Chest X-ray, PA view. Patient: 30 years old, sex M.
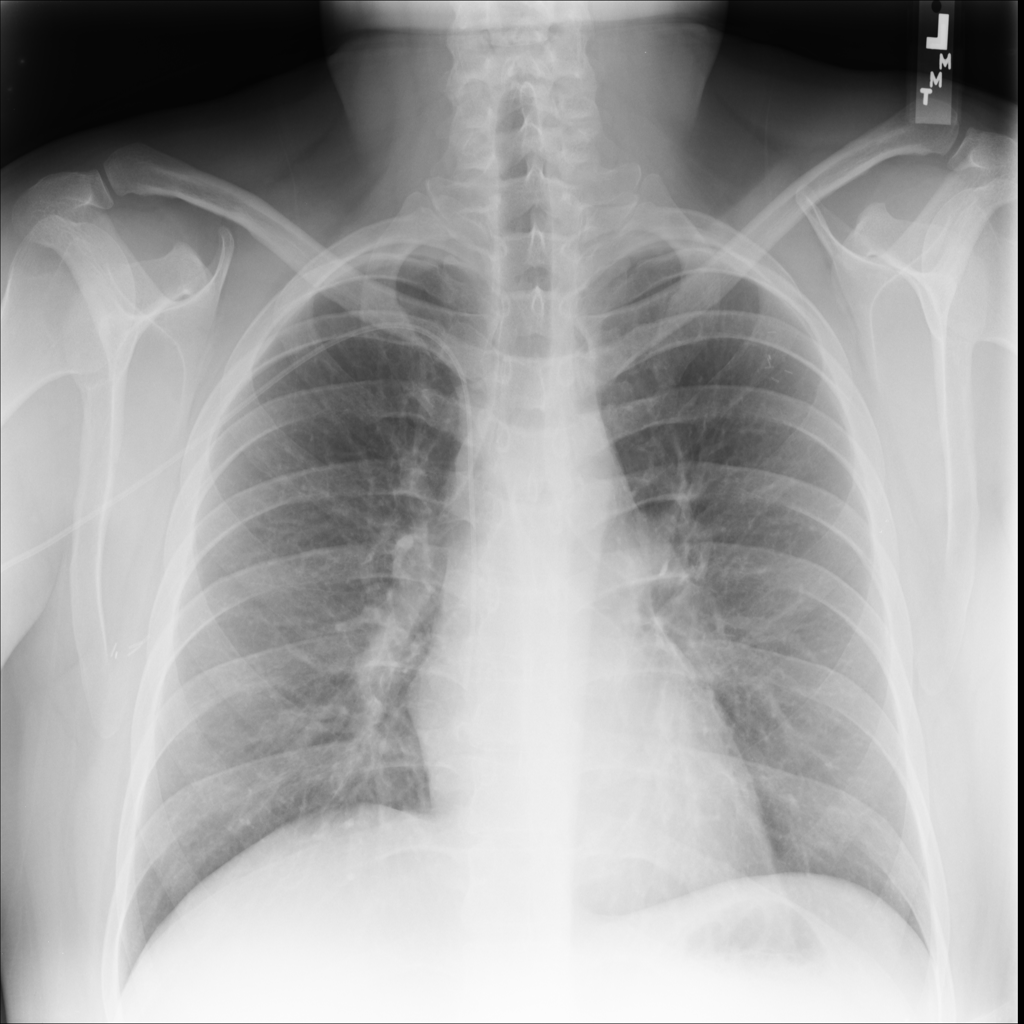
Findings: No Finding